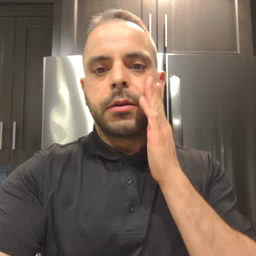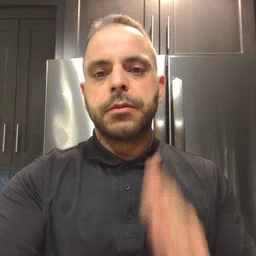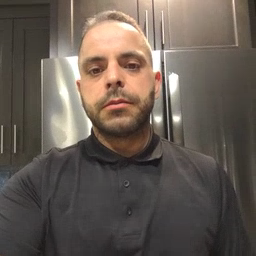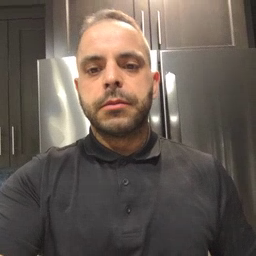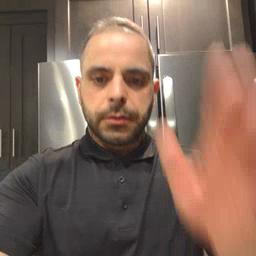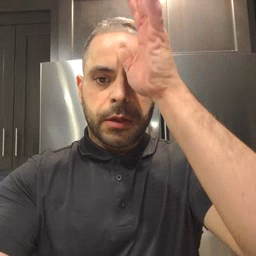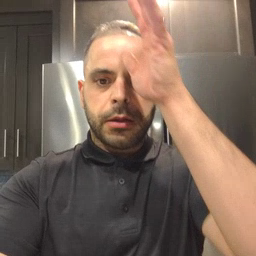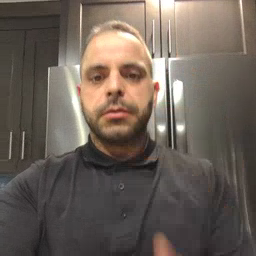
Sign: dad